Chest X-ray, AP view. Patient: 53 years old, sex M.
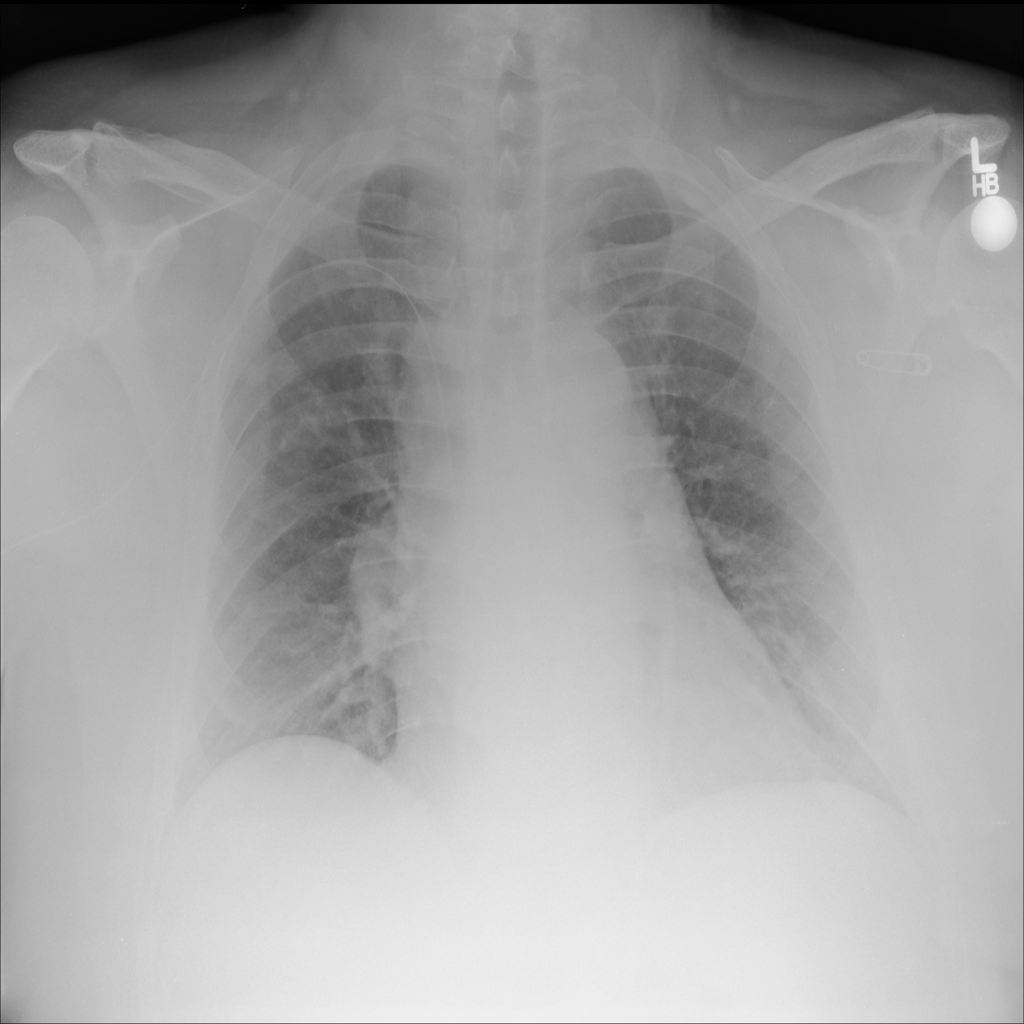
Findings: No Finding